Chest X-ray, PA view. Patient: 65 years old, sex F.
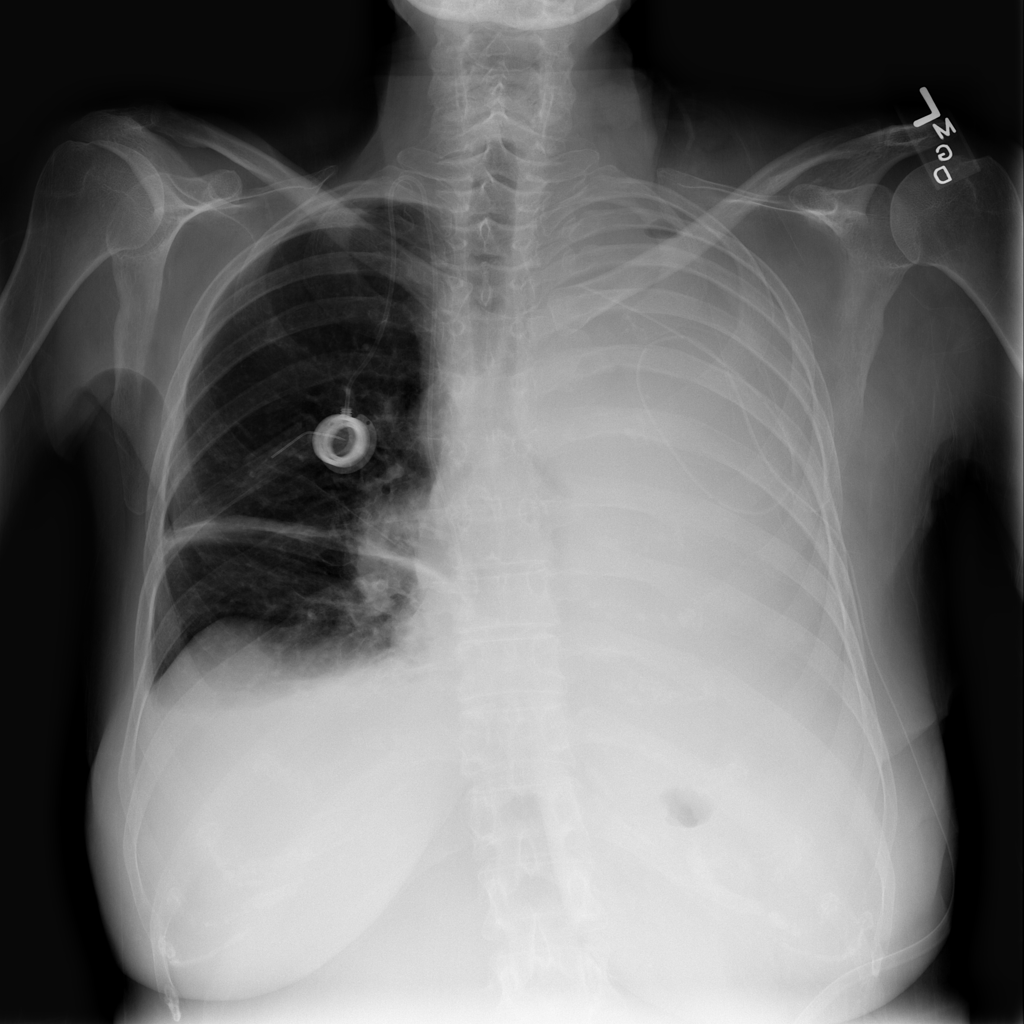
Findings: Effusion